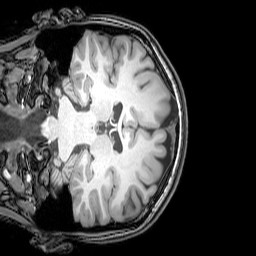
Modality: T1w
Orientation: coronal
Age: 24
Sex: female
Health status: healthy
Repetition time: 0.081 s
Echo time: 0.037 s